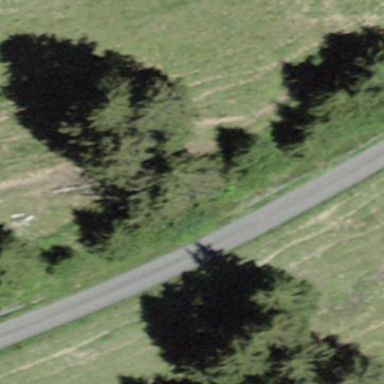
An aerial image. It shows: Forest area.